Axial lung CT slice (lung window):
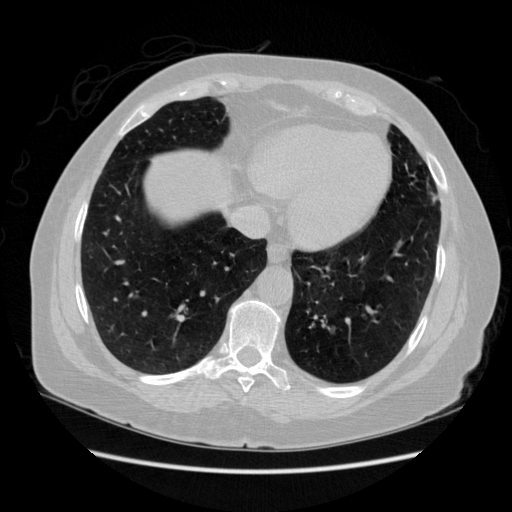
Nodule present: no